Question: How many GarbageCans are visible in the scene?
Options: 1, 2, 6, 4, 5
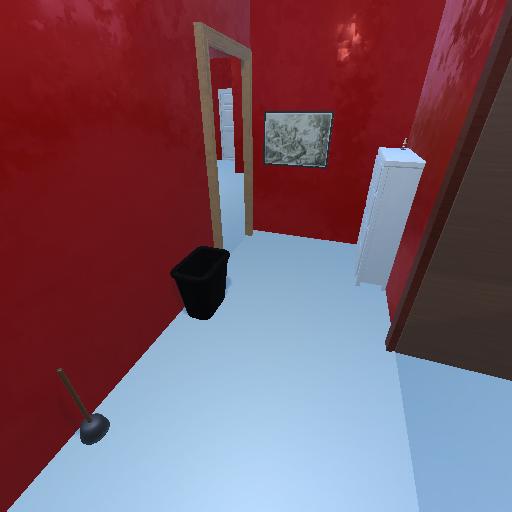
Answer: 1